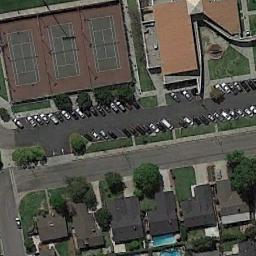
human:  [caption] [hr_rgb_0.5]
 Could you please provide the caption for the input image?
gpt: Tennis court and parking lot are one road away from residential area .

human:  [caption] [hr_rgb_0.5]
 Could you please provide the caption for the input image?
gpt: The tennis court is next to some buildings and parking lot .

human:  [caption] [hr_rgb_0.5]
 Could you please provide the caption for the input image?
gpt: There is a small tennis court on the left side of the building .

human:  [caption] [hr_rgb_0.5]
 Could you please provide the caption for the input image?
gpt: Many buildings of different shapes are beside the tennis courts .

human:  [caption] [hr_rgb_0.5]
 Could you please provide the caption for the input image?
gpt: There are some buildings and green lawns near the tennis courts .